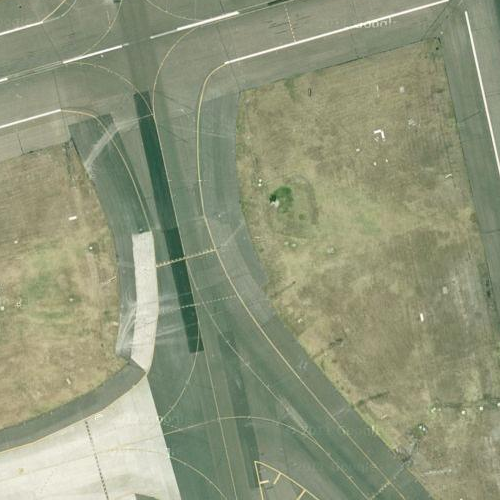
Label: sydney